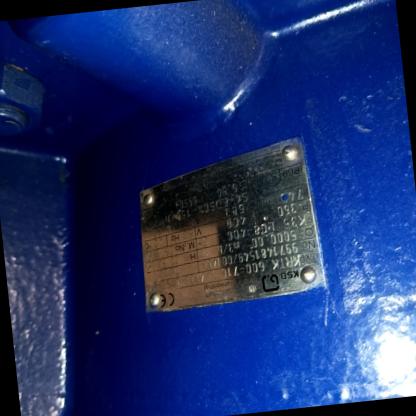
Klasa: tabliczka-znamionowa